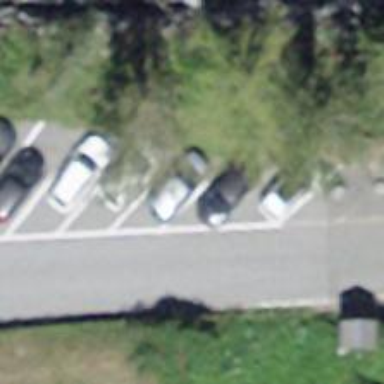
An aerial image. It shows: Charging station.